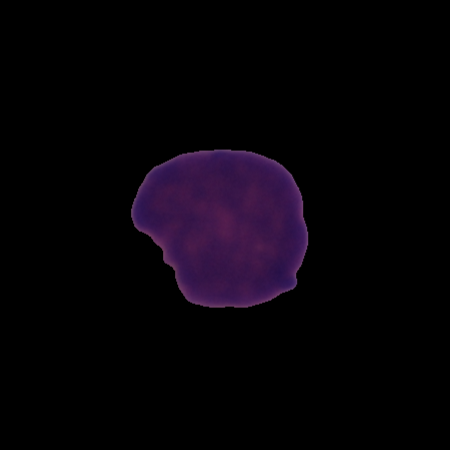
Label: cancer